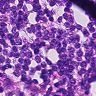
Metastatic tissue present: no